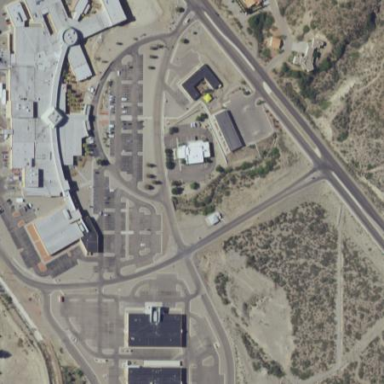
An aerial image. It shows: Healthcare facility identified as hospital.